Chest X-ray:
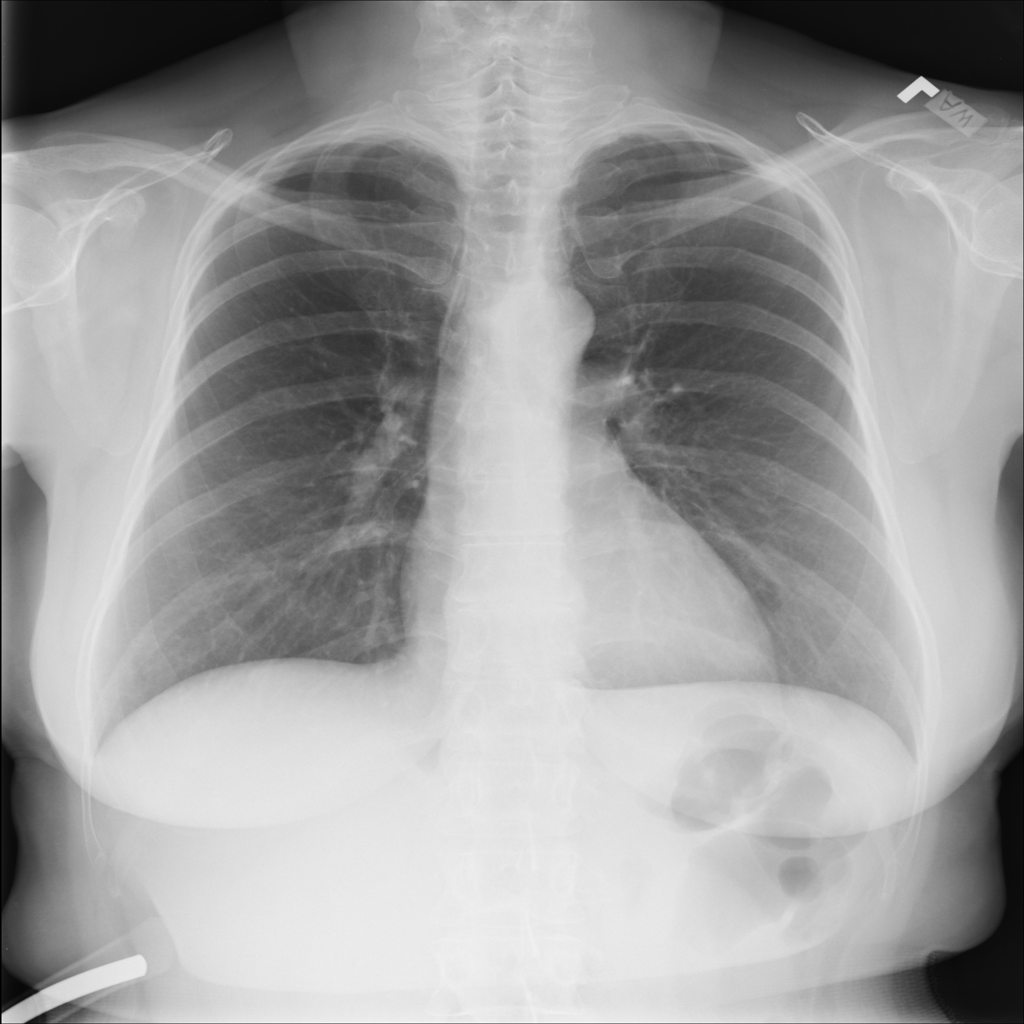
No abnormal finding: yes